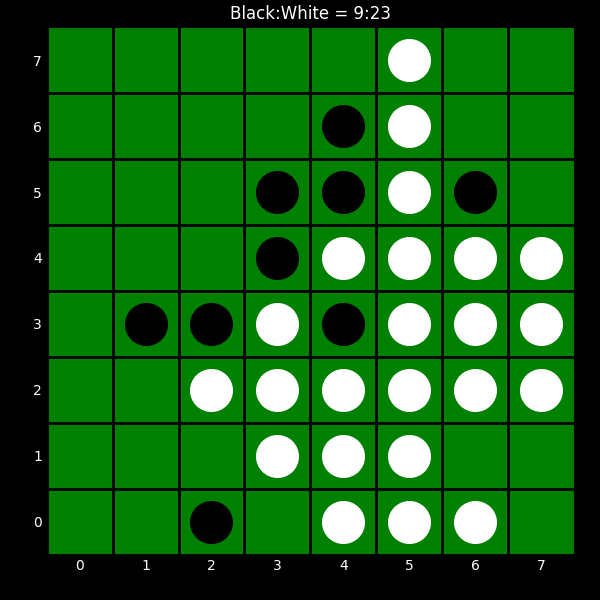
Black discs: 9
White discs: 23